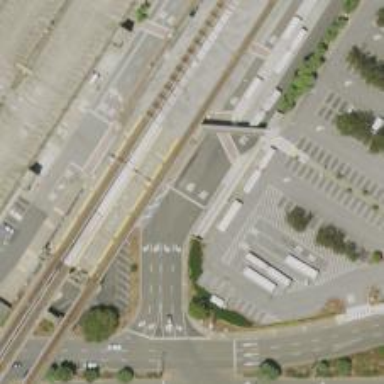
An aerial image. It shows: Busway road.